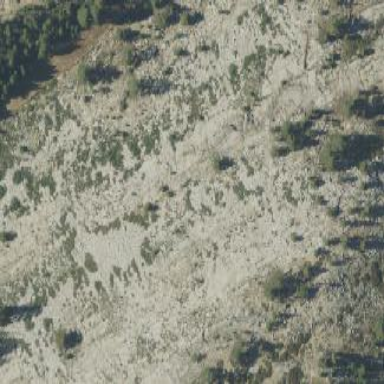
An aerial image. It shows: Landscape dominated by bare rock.